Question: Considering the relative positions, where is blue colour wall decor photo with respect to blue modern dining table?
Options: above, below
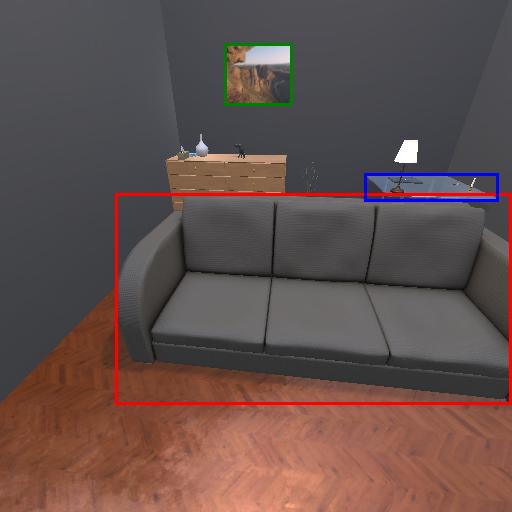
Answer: above